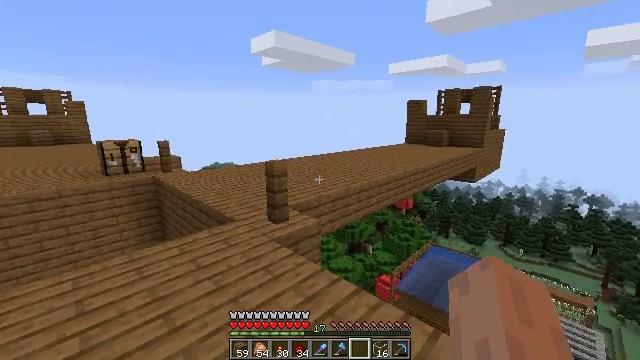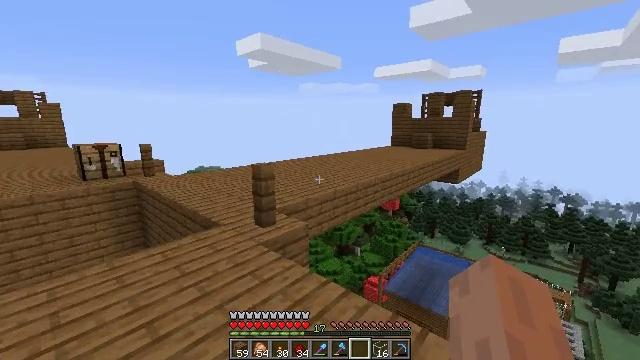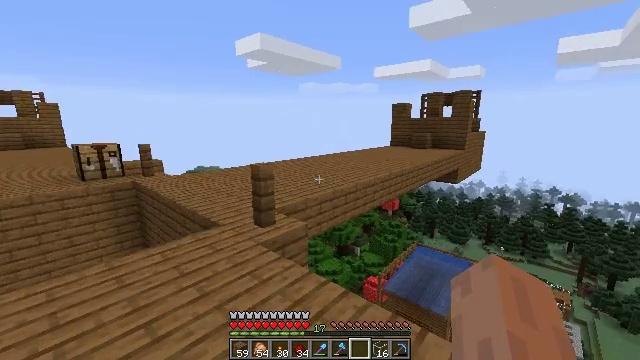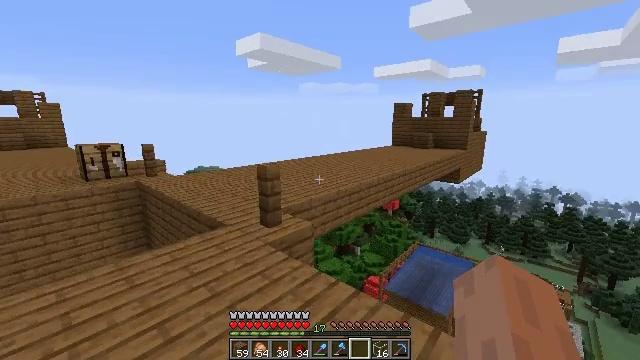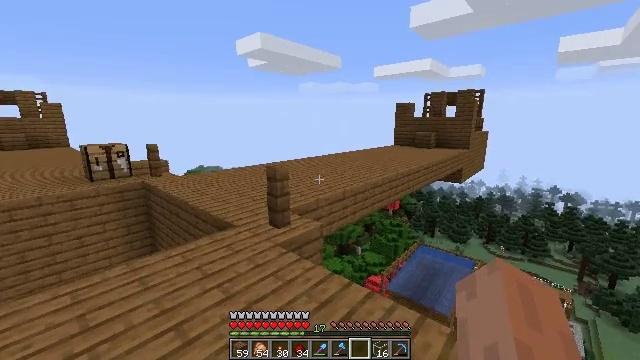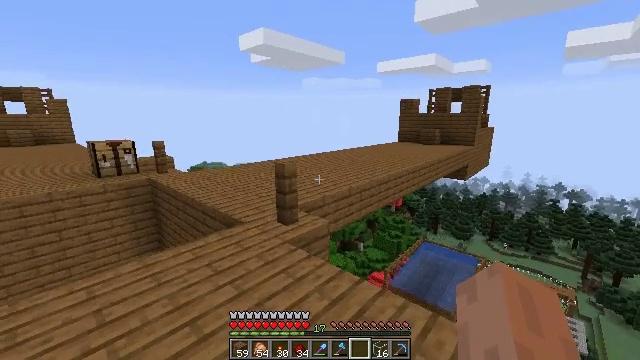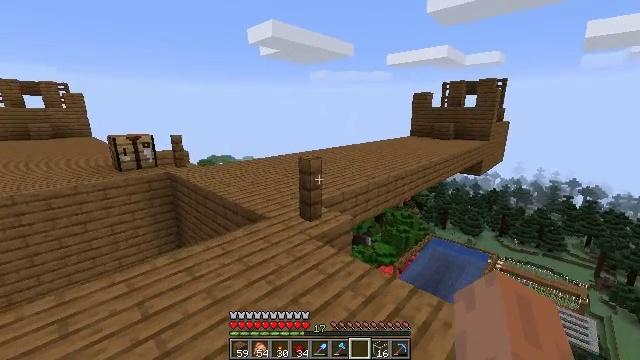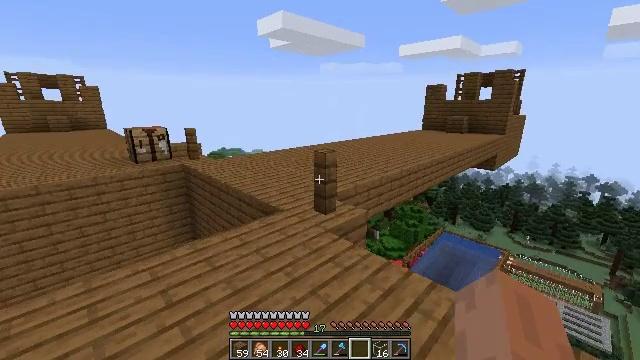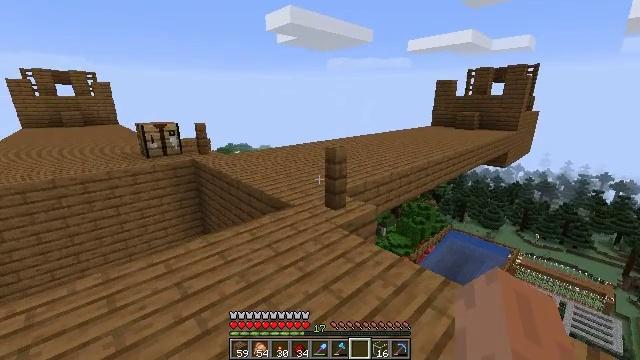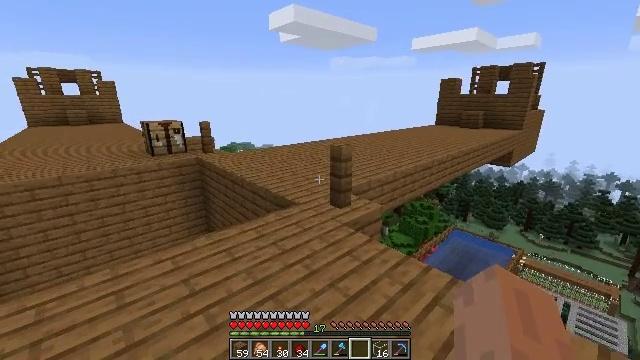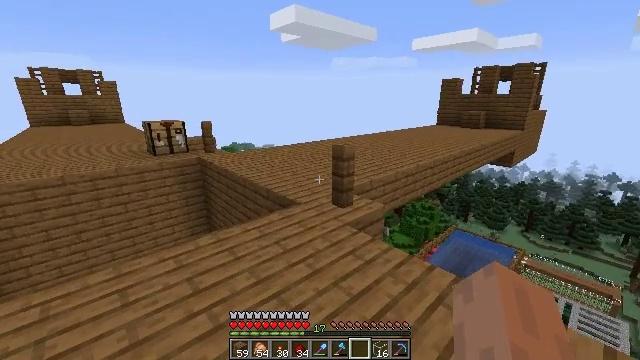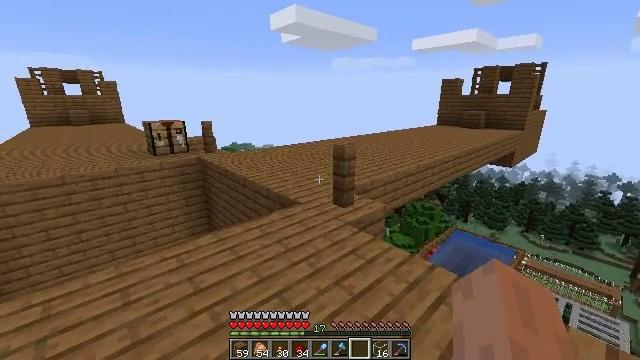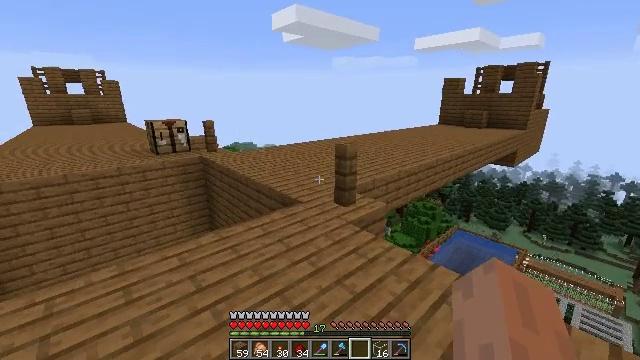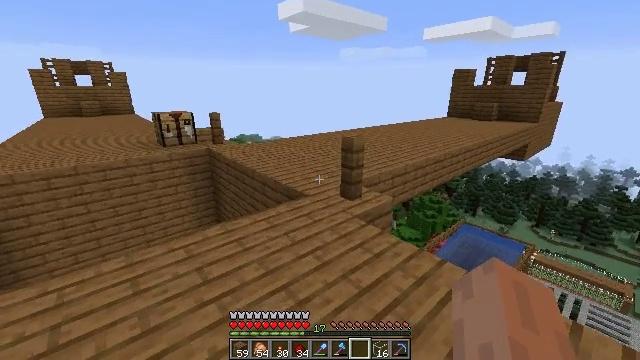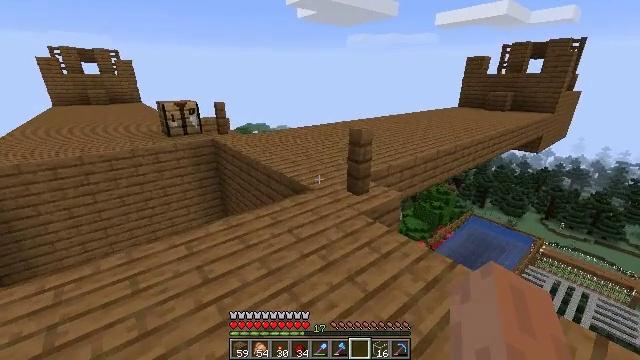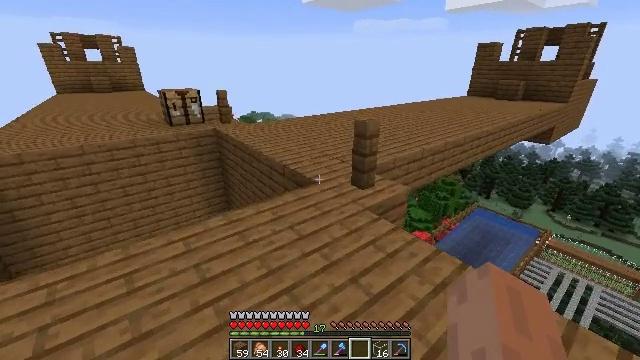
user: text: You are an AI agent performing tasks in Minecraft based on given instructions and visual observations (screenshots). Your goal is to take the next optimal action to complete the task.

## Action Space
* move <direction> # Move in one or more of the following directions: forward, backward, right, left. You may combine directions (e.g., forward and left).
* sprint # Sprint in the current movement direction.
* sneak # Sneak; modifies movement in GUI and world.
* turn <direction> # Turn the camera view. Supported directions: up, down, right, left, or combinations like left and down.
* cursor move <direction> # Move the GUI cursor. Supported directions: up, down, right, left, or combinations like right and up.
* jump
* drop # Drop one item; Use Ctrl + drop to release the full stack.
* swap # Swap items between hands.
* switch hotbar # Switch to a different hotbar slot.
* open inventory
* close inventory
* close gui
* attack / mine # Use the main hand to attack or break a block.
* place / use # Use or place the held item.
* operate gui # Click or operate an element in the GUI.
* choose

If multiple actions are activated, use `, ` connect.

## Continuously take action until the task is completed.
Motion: motion action
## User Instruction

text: Utilize the crafting table to create a brown bed.
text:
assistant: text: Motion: turn right
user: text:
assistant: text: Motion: no_op
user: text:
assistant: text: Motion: move left
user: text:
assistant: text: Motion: move left
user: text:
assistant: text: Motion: move left
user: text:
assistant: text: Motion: move left, turn left and down
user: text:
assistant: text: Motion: turn left and down
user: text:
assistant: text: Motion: turn left
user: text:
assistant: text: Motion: no_op
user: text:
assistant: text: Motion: no_op
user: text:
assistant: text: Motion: no_op
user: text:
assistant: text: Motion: no_op
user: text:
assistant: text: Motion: move forward, turn left and down
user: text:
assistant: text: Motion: move forward, turn left and down
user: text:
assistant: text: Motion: move forward, turn left and down
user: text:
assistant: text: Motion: move forward, turn left and down
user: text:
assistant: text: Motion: move forward, sprint, turn down
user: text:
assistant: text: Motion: move forward, sprint, turn down
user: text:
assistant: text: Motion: move forward, sprint
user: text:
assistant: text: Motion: move forward, sprint
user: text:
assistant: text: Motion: move forward, sprint
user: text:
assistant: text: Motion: move forward, sprint
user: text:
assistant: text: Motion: move forward
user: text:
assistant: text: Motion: move forward, jump
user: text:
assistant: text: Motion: move forward, jump
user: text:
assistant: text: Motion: move forward, jump
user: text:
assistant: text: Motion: move forward, jump
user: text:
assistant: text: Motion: move forward, jump
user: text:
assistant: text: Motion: move forward, jump
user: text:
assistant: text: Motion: move forward, jump